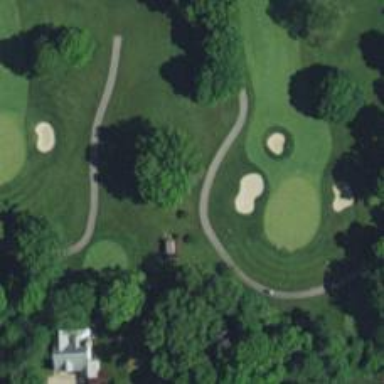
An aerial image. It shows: Path for both road and golf.